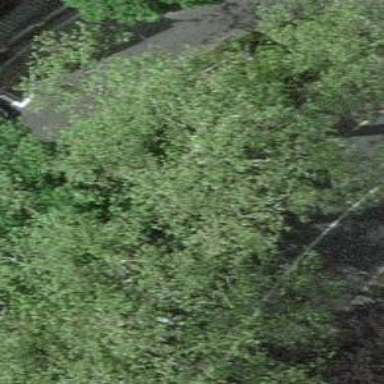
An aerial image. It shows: Avenue lined with trees.